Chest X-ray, AP view. Patient: 35 years old, sex F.
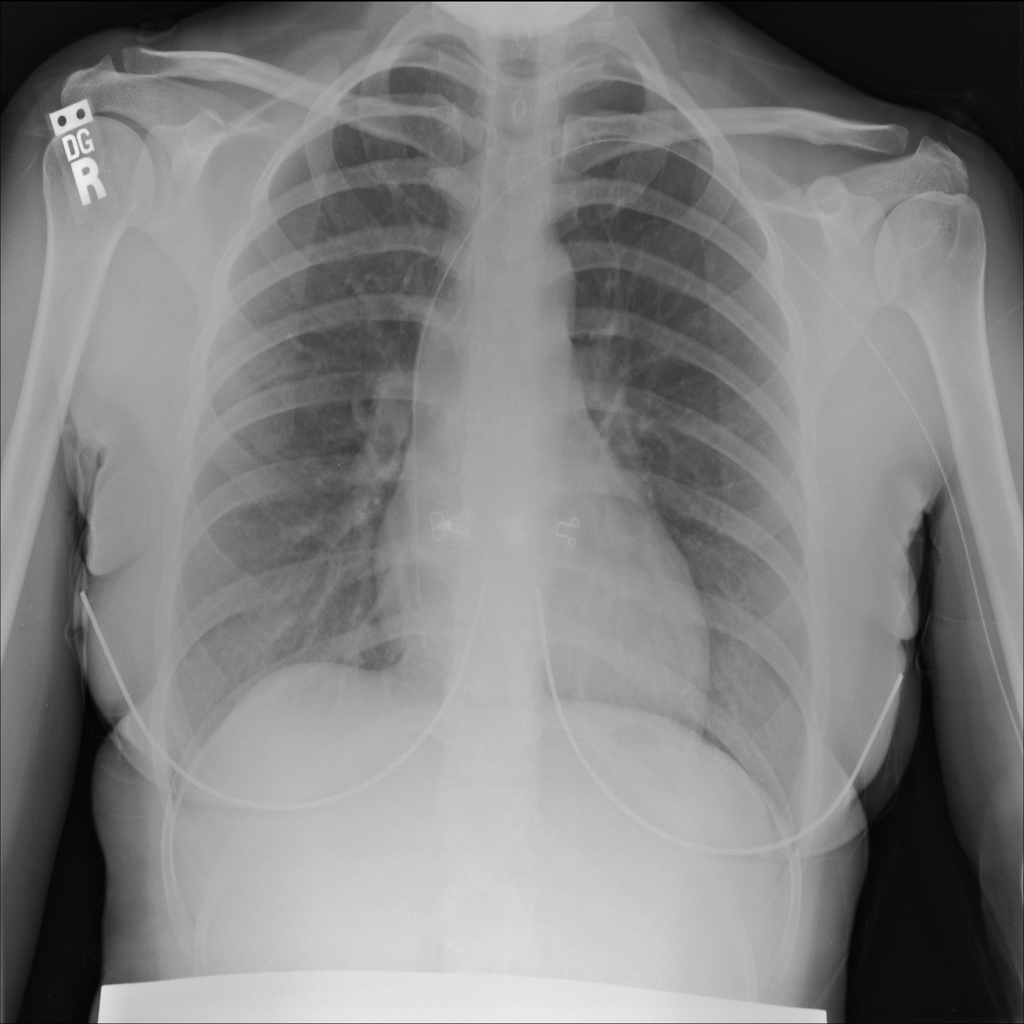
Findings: No Finding